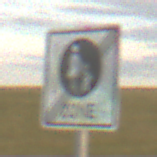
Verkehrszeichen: EndeFussgaengerzone
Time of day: SunriseSunset
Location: Outdoor (Nature)
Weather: PartlyCloudy
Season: NotSpecified
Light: Natural